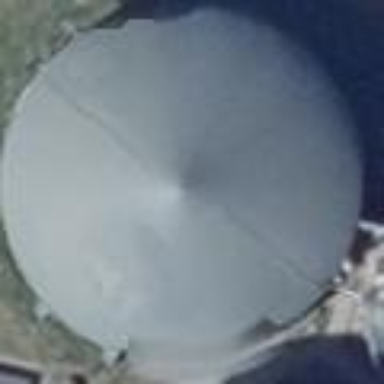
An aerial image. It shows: Building with storage tank.